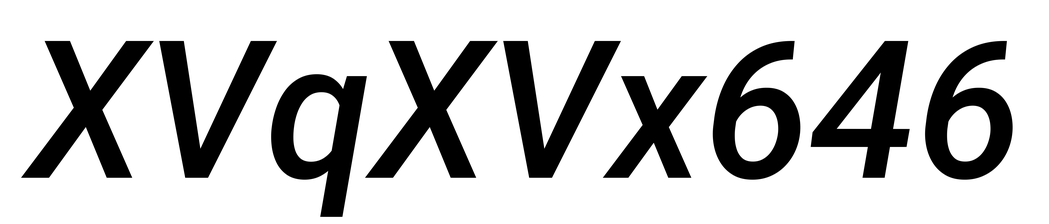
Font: Roboto-Italic_Medium_Italic